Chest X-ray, AP view. Patient: 53 years old, sex M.
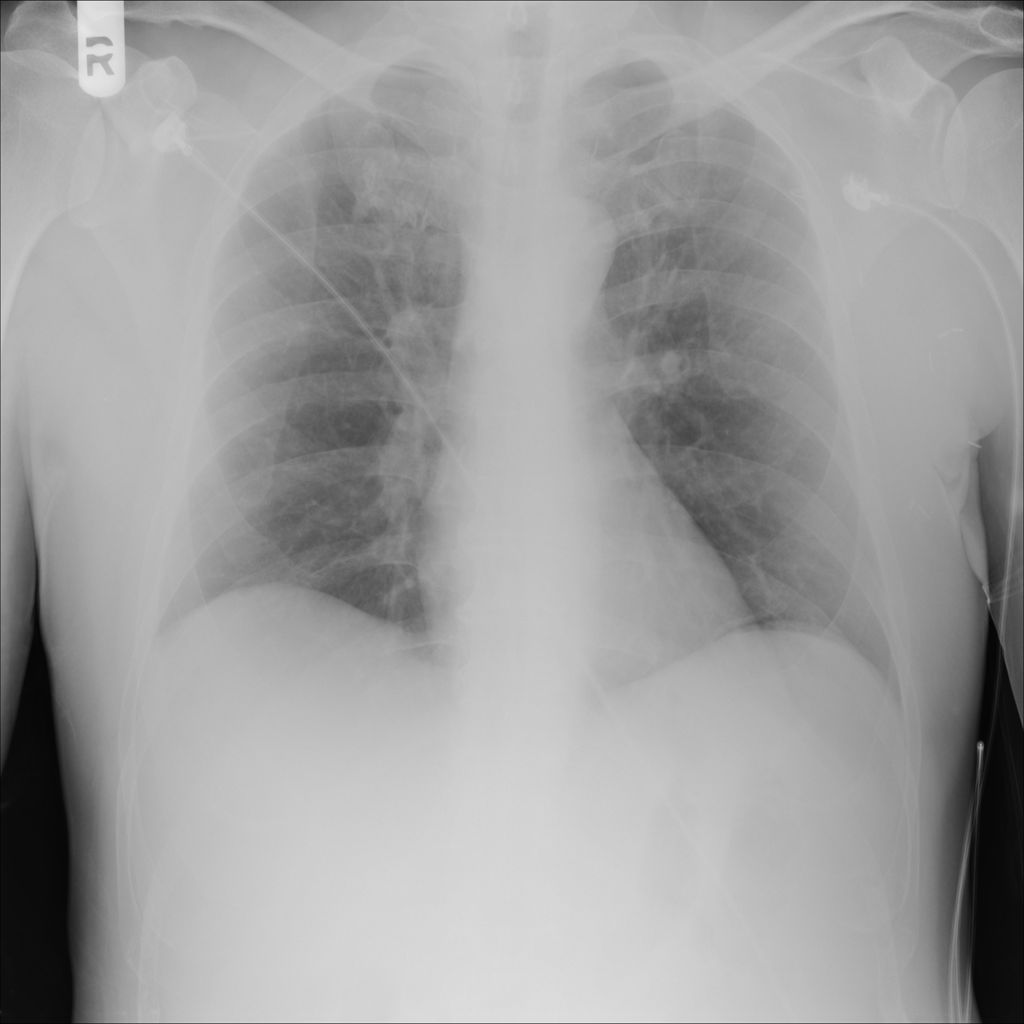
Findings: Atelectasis